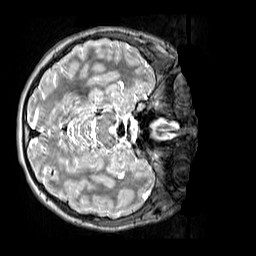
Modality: T2w
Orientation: axial
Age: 11
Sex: female
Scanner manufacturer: siemens
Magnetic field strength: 3 T
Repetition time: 3.2 s
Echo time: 0.408 s